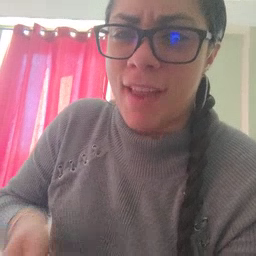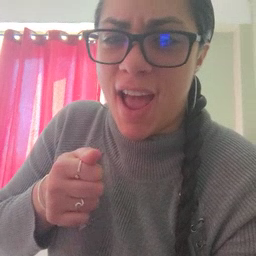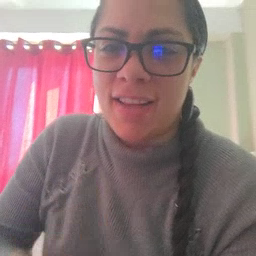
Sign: hide